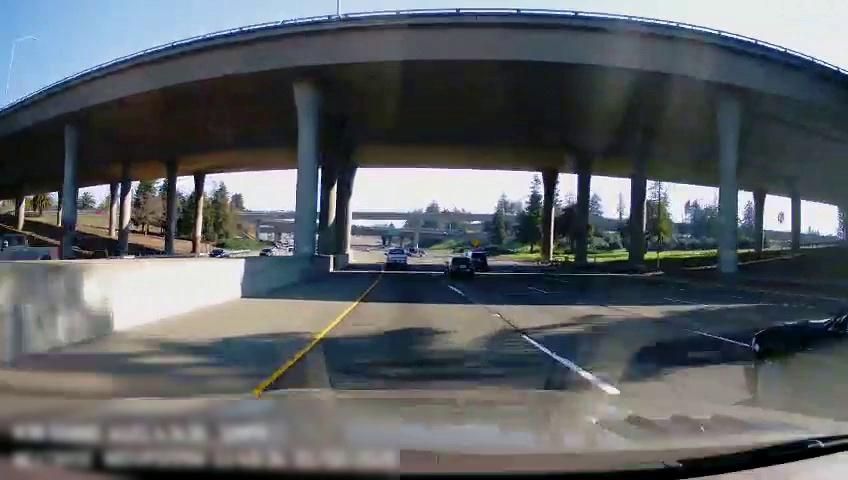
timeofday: Day
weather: Sunny
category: Drivable Space
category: Vehicles | Truck
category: Vehicles | Car
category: Vehicles | Car
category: Drivable Space
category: Vehicles | Truck
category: Vehicles | SUV
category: Vehicles | Car
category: Vehicles | Car
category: Lanes | Current Lane
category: Lanes | Current Lane
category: Lanes | Alternate Lane
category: Lanes | Alternate Lane
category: Lanes | Alternate Lane
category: Lanes | Alternate Lane
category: Traffic | Signs